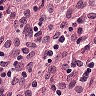
Metastatic tissue present: no